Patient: sex M, age 57
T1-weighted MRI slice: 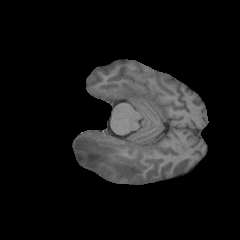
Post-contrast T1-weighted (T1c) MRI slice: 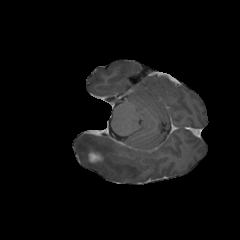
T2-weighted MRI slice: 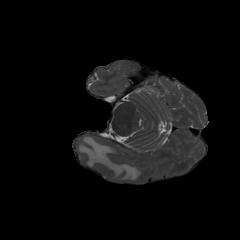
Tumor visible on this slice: yes
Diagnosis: Glioblastoma, IDH-wildtype
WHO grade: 4